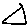
Label: triangle